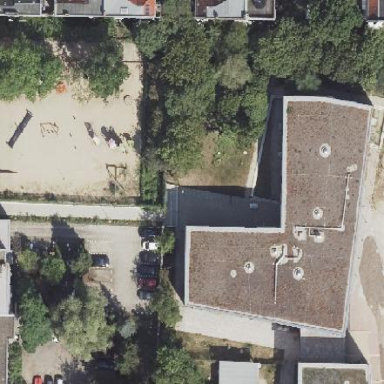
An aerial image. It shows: College building with flat roof shape.